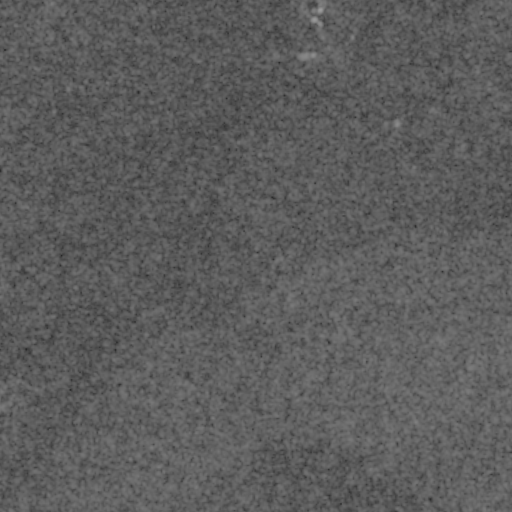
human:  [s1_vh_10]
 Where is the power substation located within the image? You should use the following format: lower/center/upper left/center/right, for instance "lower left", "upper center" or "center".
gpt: The power substation is located in the upper center of the image.
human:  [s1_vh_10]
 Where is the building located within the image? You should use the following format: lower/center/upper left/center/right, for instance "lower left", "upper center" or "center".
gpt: The building is located in the upper right of the image.
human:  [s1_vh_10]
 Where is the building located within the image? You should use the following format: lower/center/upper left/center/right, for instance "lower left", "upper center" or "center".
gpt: The building is located in the upper right of the image.
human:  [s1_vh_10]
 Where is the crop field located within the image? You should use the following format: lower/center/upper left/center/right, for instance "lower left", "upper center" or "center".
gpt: There is no crop field in the image.

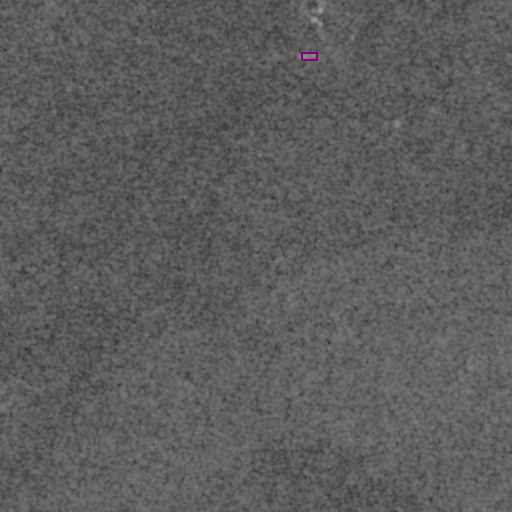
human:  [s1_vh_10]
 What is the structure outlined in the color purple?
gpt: The structure outlined in purple is a power substation.
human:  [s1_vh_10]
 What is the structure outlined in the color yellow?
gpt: There is no yellow outline.